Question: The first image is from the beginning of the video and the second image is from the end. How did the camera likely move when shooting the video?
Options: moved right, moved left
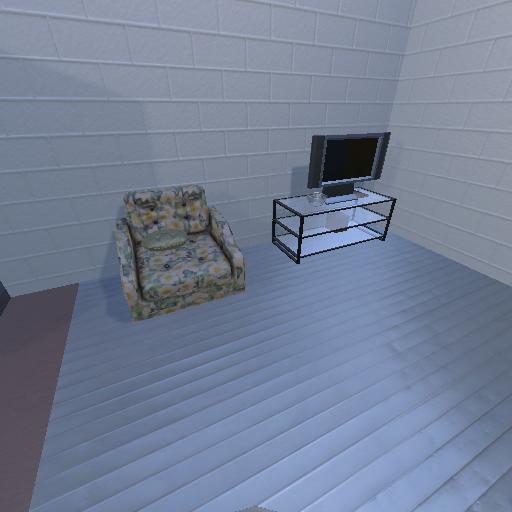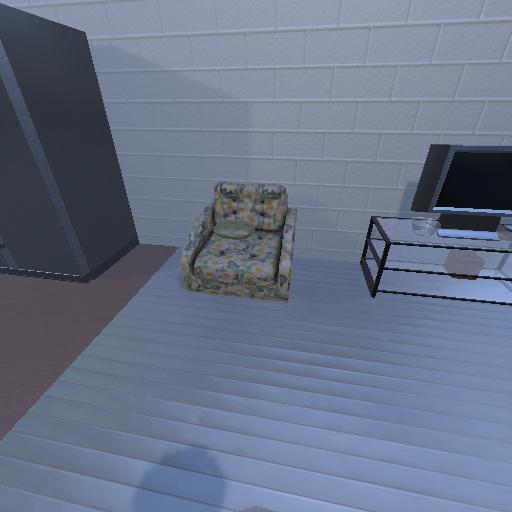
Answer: moved right